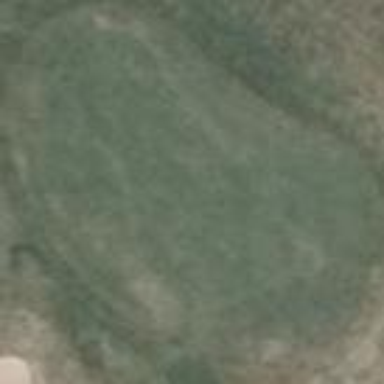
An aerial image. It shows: Golf green.